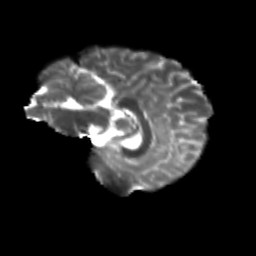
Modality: T2w
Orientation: sagittal
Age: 10
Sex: male
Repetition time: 9.512 s
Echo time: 0.089 s